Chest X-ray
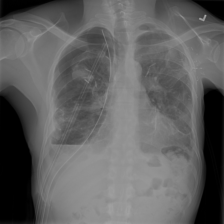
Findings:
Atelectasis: negative
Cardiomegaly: negative
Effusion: positive
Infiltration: negative
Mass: negative
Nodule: negative
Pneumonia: negative
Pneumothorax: positive
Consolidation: negative
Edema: negative
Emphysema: negative
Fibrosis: negative
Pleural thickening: negative
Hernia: negative